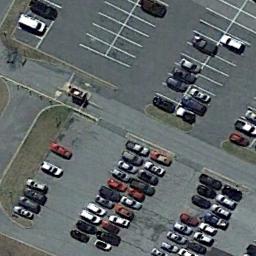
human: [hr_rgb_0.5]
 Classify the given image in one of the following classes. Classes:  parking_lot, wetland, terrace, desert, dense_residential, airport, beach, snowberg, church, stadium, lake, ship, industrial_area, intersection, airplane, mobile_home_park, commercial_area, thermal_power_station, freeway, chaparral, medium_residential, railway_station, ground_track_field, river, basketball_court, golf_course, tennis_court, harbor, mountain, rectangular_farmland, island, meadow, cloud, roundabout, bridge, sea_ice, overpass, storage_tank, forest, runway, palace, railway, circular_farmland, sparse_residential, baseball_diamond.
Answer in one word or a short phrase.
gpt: parking_lot